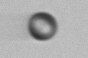
Label: nanoplankton_mix